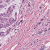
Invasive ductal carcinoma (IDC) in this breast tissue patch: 1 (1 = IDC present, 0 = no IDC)